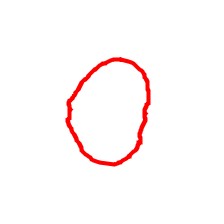
Shape: circle